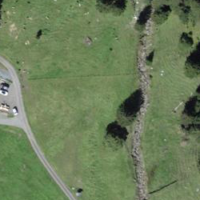
EUNIS habitat code: 23
Species observed at this site:
Corvus corone
Anthus trivialis
Turdus philomelos
Gypaetus barbatus
Oenanthe oenanthe
Anthus spinoletta
Dendrocopos major
Turdus viscivorus
Falco peregrinus
Buteo buteo
Spinus spinus
Phylloscopus collybita
Erithacus rubecula
Cuculus canorus
Dryocopus martius
Phoenicurus ochruros
Certhia familiaris
Garrulus glandarius
Phoenicurus phoenicurus
Falco tinnunculus
Corvus corax
Periparus ater
Troglodytes troglodytes
Pyrrhula pyrrhula
Chloris chloris
Fringilla coelebs
Regulus ignicapilla
Erebia aethiops
Turdus torquatus
Ptyonoprogne rupestris
Carduelis carduelis
Turdus merula
Columba palumbus
Fringilla montifringilla
Parus major
Turdus pilaris
Regulus regulus
Pyrrhocorax graculus
Aquila chrysaetos
Motacilla alba